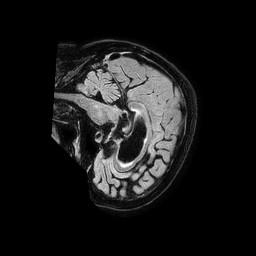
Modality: FLAIR
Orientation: sagittal
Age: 81
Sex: female
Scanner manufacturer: philips
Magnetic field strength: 1.5 T
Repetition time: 4.8 s
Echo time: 0.3 s